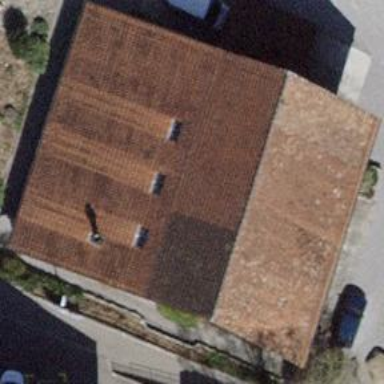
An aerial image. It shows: Building with gabled roof.